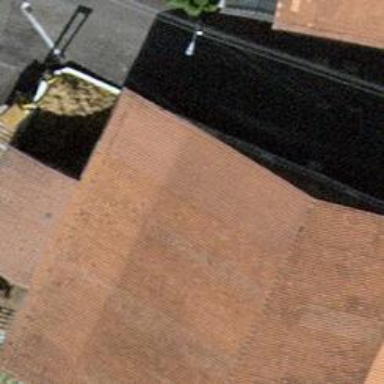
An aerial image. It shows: Gabled roof on farm auxiliary building.